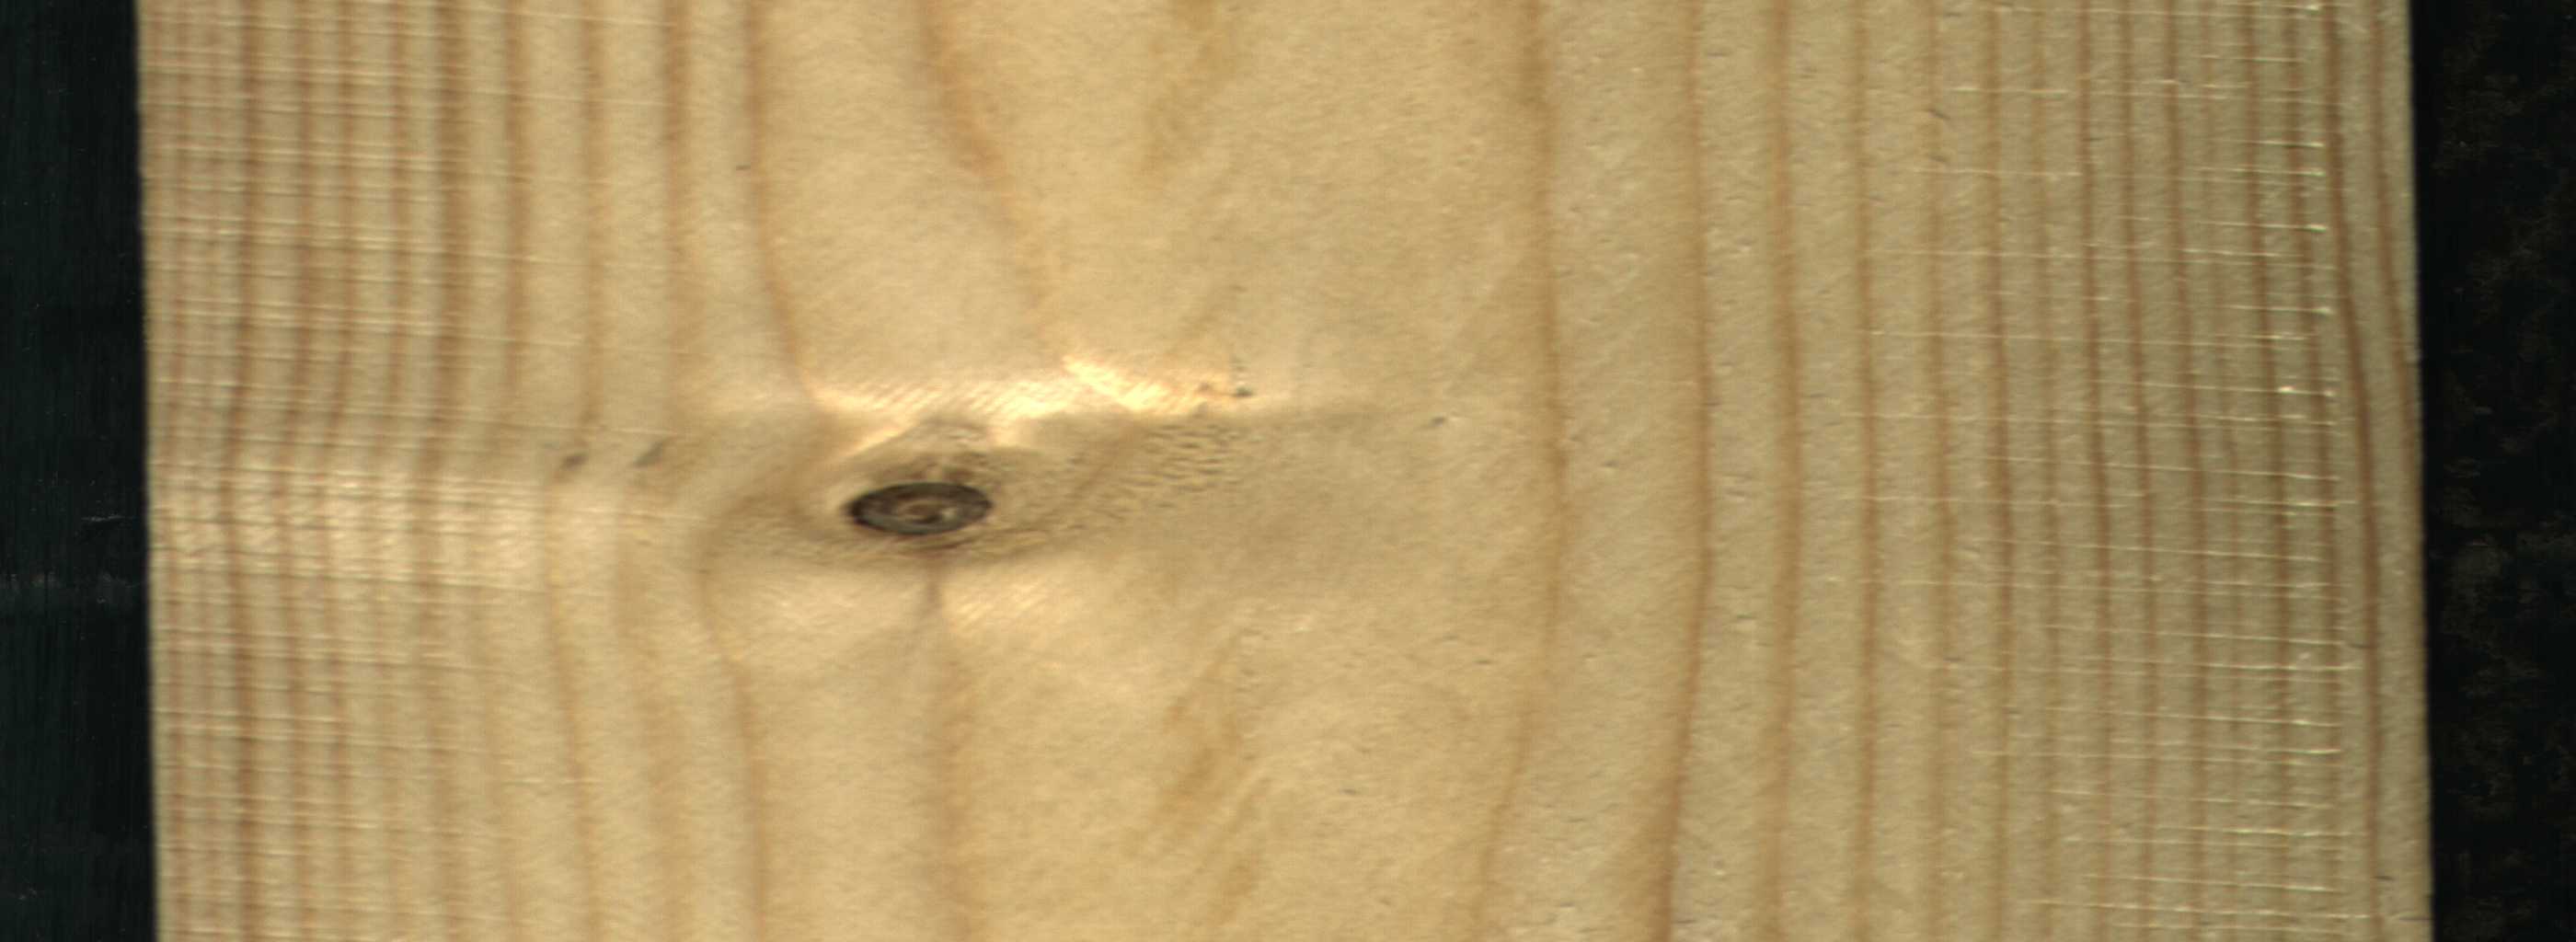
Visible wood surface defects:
Dead_Knot